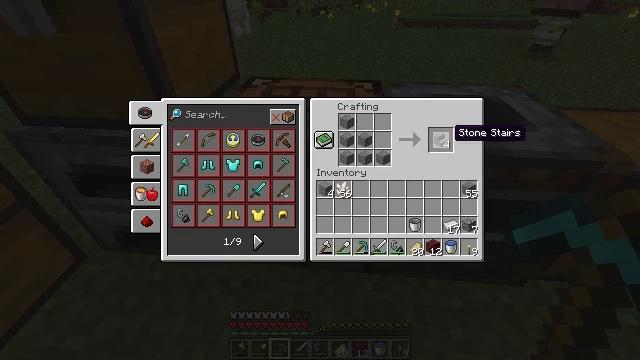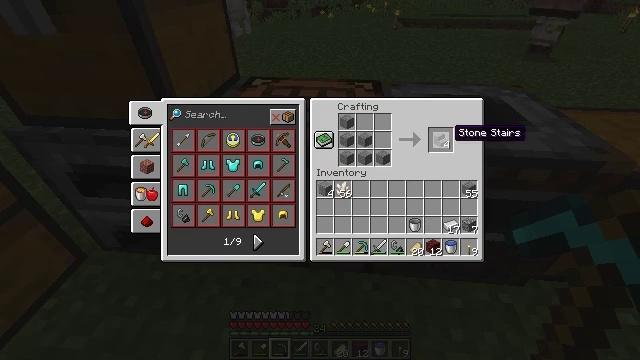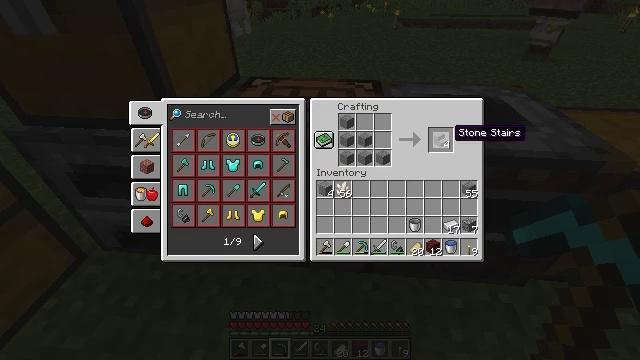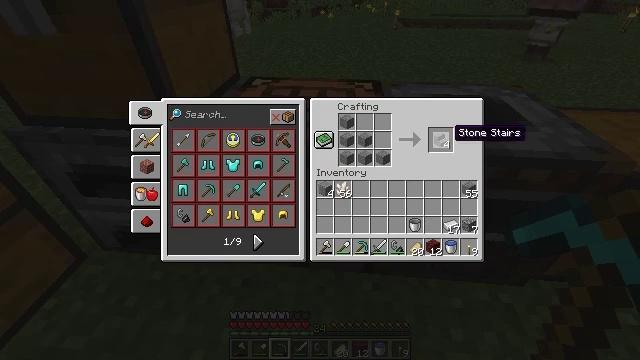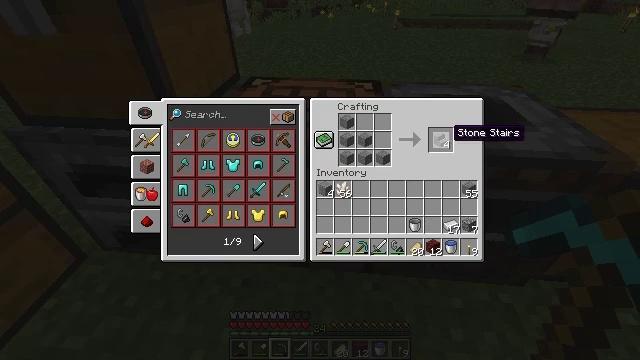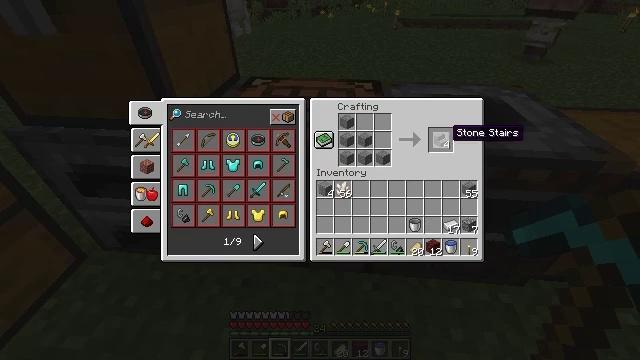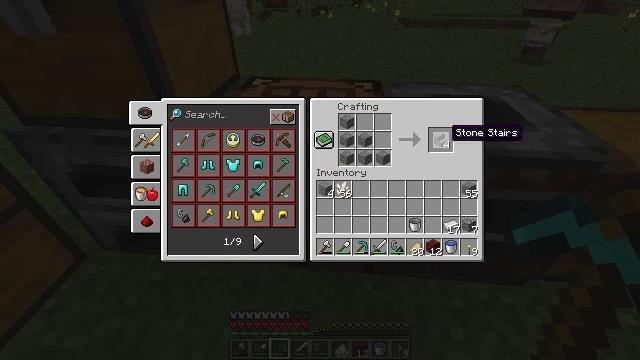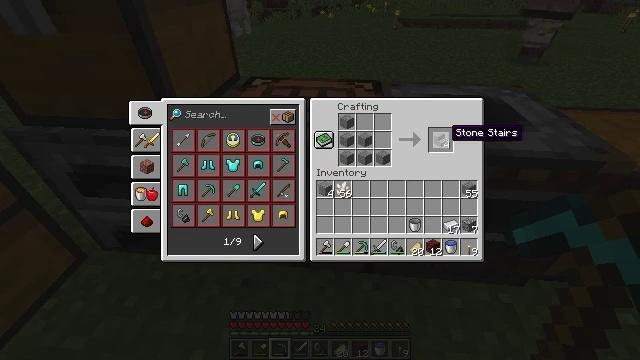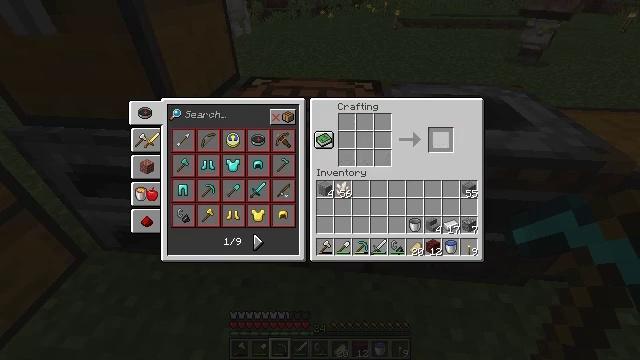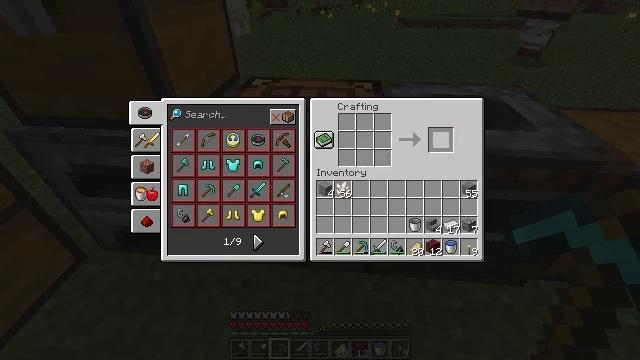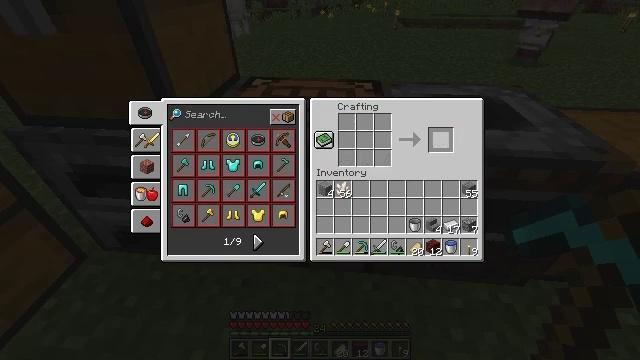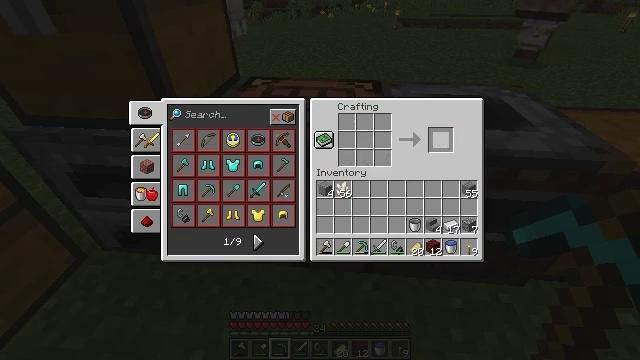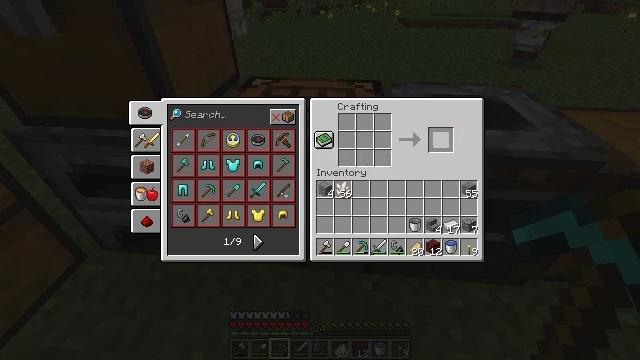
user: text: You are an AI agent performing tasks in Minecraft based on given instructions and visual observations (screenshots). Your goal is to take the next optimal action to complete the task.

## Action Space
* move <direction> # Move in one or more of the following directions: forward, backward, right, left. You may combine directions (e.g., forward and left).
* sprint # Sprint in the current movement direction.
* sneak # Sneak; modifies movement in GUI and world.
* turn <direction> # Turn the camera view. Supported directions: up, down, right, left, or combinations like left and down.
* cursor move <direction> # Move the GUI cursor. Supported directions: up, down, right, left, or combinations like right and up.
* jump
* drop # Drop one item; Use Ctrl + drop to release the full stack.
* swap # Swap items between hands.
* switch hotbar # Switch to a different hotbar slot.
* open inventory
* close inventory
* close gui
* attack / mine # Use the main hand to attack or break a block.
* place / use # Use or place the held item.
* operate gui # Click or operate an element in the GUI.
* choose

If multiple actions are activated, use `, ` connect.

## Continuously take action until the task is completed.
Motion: motion action
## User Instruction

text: Get stone stairs by crafting with stone.
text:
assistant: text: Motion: sneak
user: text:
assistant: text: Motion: sneak
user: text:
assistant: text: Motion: sneak
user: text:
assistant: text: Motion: sneak
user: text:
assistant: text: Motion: sneak
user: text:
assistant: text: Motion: sneak
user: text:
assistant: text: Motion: sneak
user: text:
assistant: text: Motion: sneak, attack / mine
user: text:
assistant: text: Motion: sneak, attack / mine
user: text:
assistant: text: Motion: sneak
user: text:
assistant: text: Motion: sneak
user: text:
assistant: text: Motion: sneak
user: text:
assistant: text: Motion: sneak